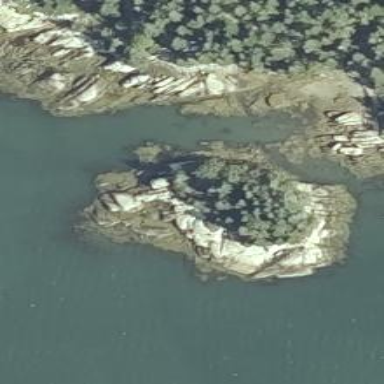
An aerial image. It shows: Island with natural coastline.